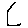
Label: hexagon